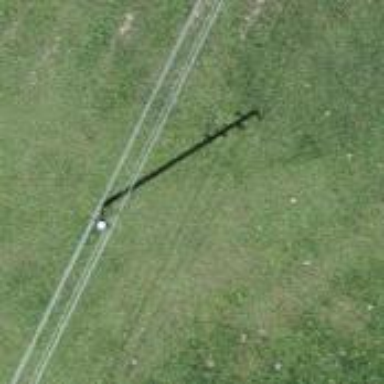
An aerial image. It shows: Power pole.